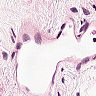
Metastatic tissue present: no